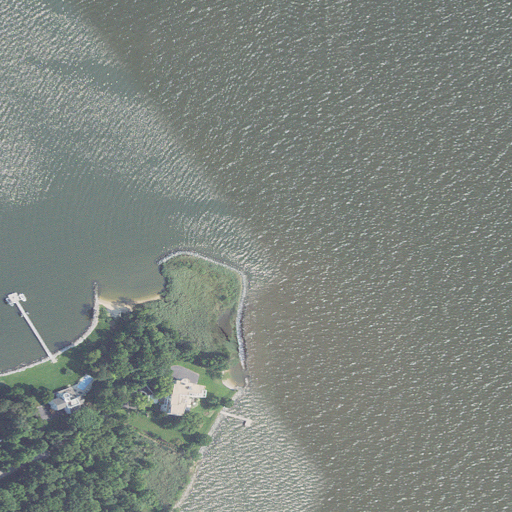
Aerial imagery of cape in Maryland named Bodkin Point containing open water, herbaceous wetlands, woody wetlands, low intensity development, and open development